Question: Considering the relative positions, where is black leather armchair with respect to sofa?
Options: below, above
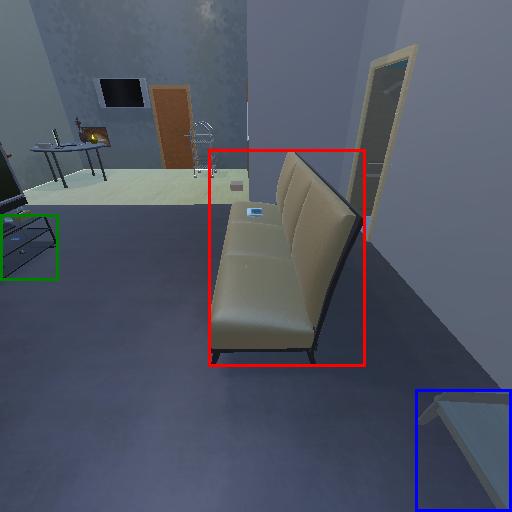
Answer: below